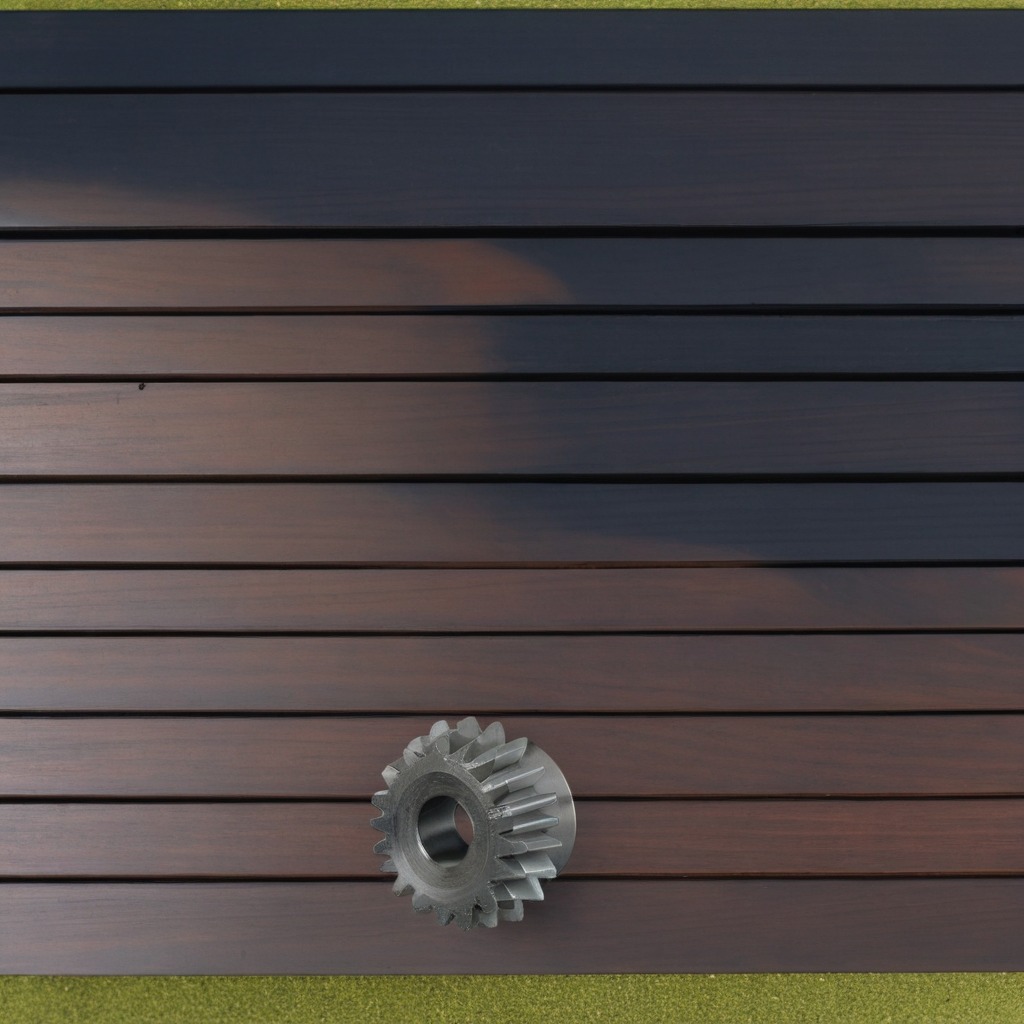
A steel gear with teeth is lying on the wood workbench.